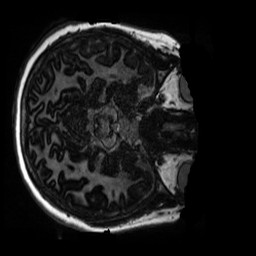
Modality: MP2RAGE
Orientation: axial
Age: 10
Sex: female
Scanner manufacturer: siemens
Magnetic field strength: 3 T
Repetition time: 4 s
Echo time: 0.00303 s